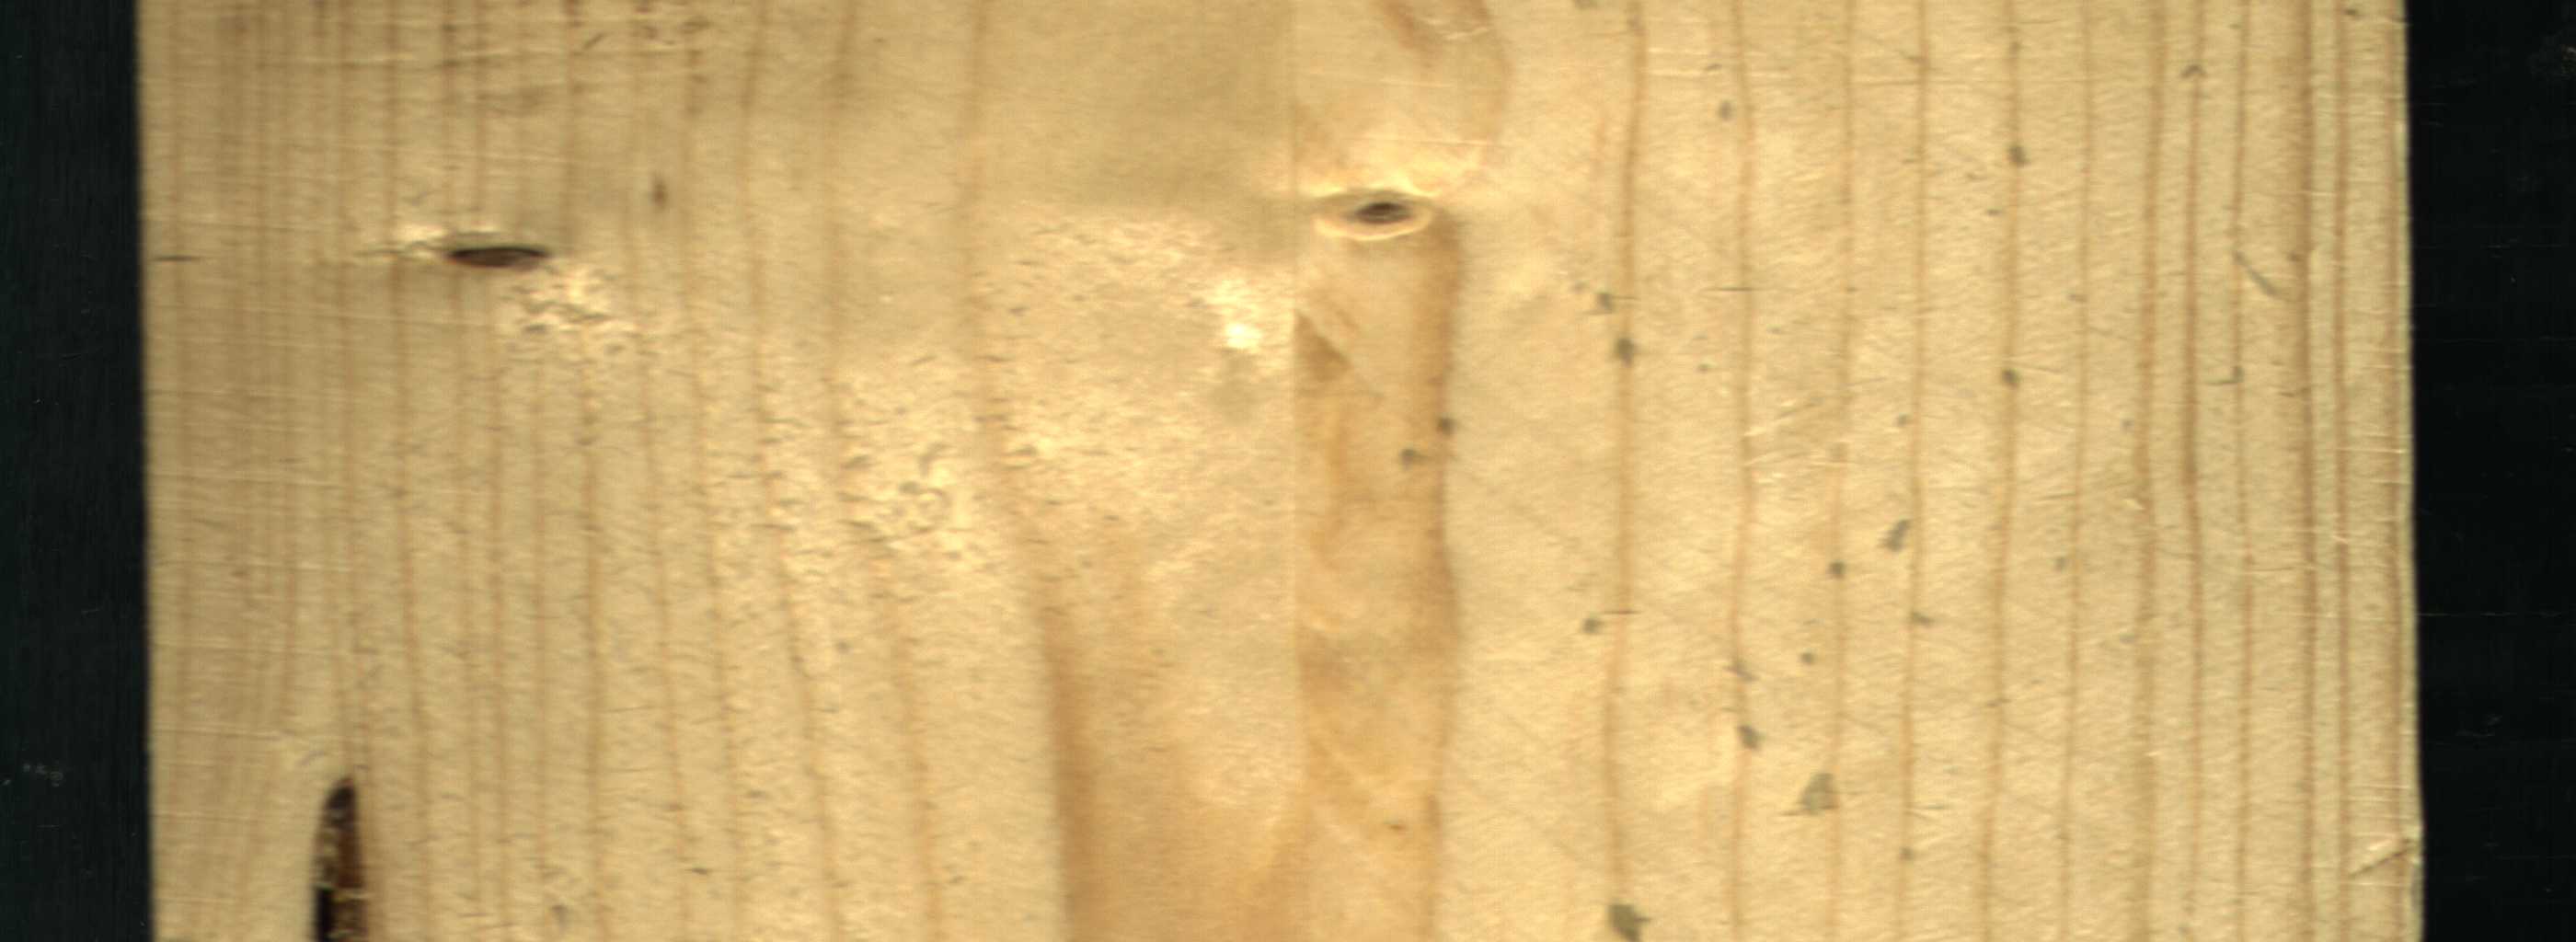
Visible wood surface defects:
resin
Dead_Knot
Live_Knot